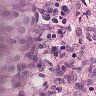
Metastatic tissue present: yes